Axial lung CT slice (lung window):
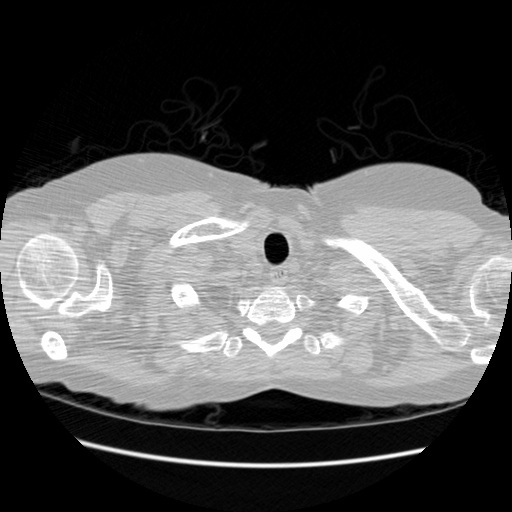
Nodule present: no